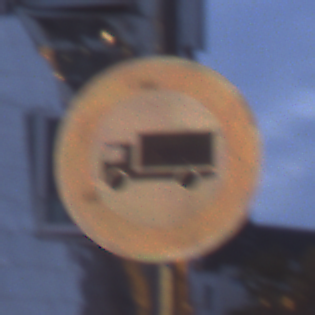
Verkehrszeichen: VerbotFuerKraftfahrzeugeUeberDreiKommaFuenfTonnen
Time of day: Night
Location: Outdoor (Urban)
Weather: PartlyCloudy
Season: NotSpecified
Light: Artificial